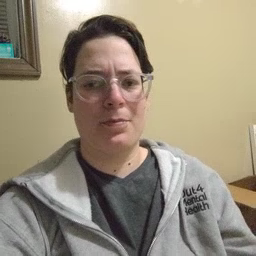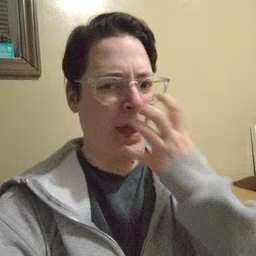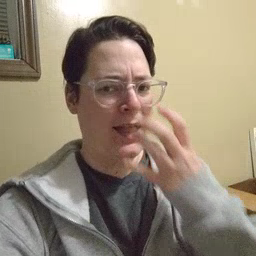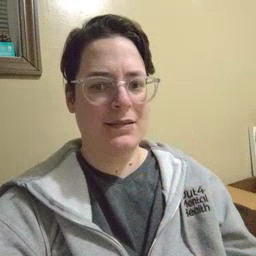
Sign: mad